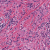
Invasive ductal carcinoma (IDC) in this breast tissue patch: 1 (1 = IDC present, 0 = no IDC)